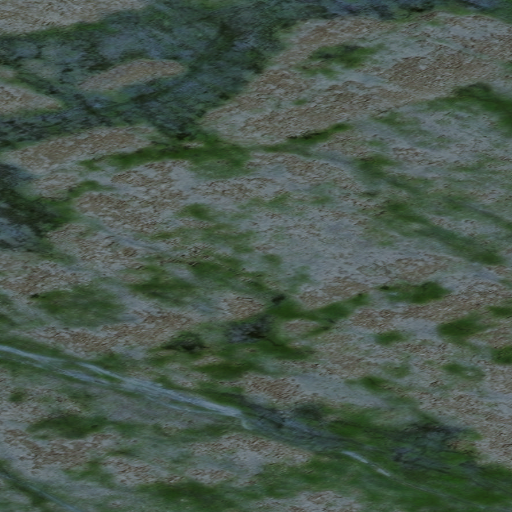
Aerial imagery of cape in Alaska named Meruwtu Point containing only unknown